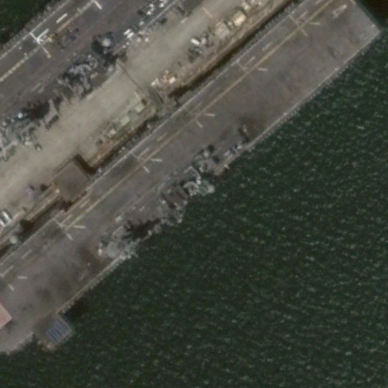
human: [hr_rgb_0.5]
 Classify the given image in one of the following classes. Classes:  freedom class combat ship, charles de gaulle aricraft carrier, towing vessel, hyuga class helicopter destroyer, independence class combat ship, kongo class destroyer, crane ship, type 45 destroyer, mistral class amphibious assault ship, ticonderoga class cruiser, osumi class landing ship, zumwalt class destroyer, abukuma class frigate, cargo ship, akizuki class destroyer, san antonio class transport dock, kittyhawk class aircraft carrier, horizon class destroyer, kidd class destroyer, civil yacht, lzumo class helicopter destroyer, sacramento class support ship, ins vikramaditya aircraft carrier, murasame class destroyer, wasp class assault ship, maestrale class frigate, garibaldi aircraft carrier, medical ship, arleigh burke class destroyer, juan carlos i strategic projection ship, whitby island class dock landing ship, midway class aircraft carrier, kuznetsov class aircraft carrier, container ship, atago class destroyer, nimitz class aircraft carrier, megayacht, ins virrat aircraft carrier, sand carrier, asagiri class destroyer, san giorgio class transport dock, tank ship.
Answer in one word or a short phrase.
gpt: Wasp class assault ship